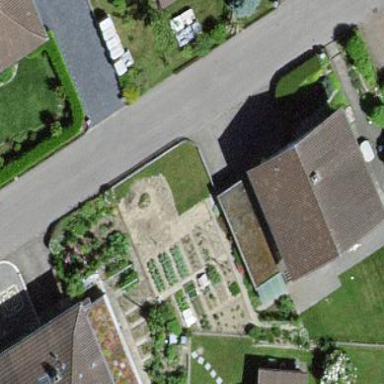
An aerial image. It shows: Residential building.